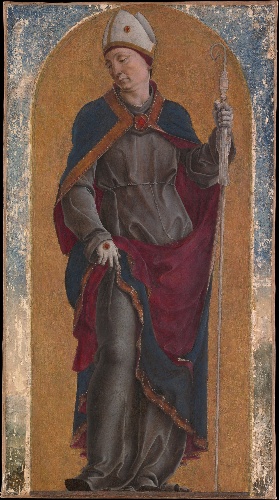
Title: Saint Louis of Toulouse
Artist: Cosmè Tura (Cosimo di Domenico di Bonaventura)
Artist bio: Italian, Ferrara ca. 1433–1495 Ferrara
Date: 1484?
Object type: Painting
Classification: Paintings
Medium: Tempera on canvas, stretched over wood, transferred from wood, gold ground
Dimensions: Overall 28 1/2 x 15 5/8 in. (72.4 x 39.7 cm); original size 28 1/4 x 12 5/8 in. (71.8 x 32.1 cm)
Department: European Paintings
Credit line: Theodore M. Davis Collection, Bequest of Theodore M. Davis, 1915
Accession year: 1930
Repository: Metropolitan Museum of Art, New York, NY
Tags: Saints